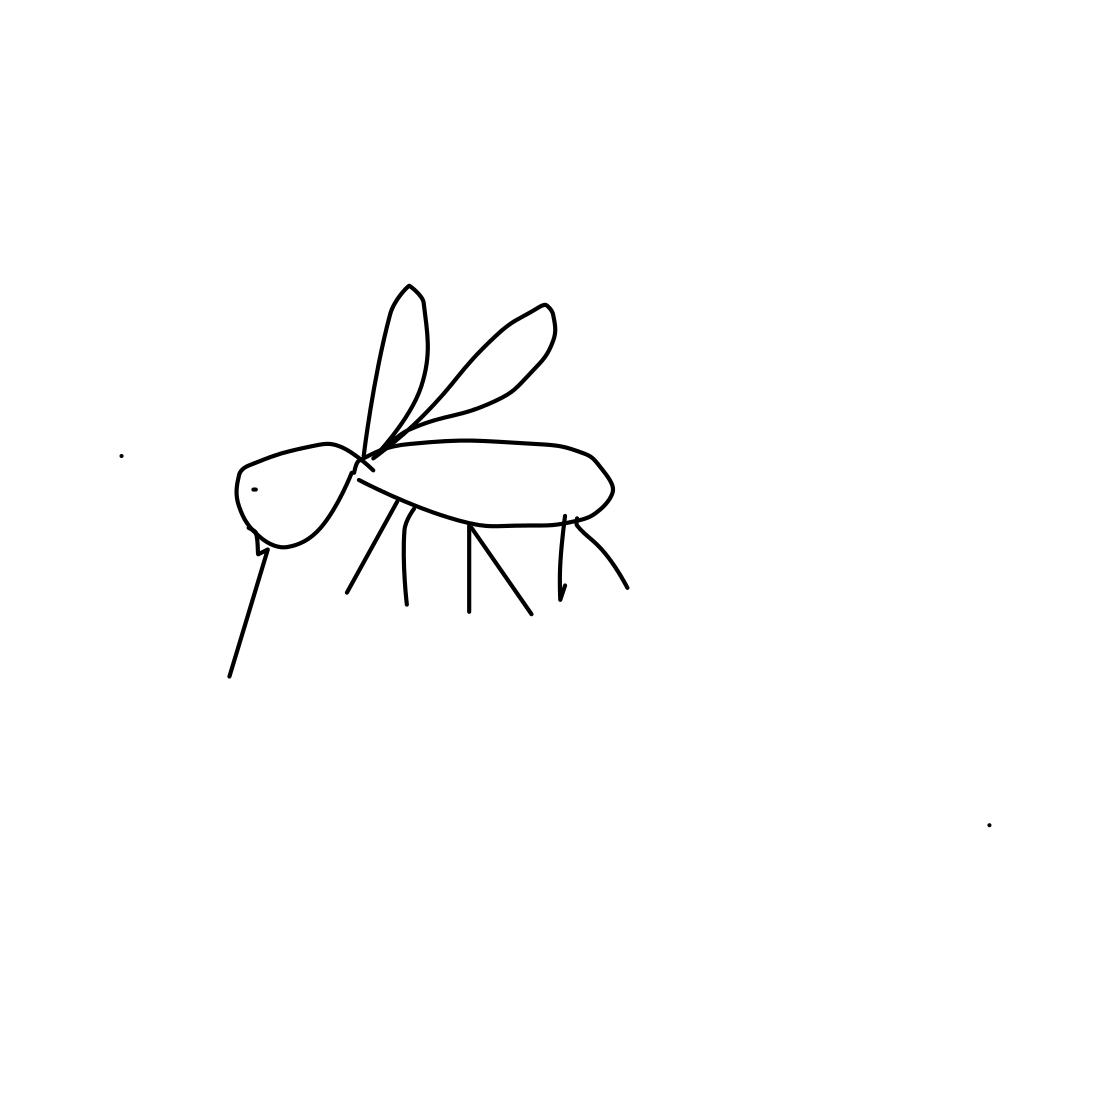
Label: mosquito